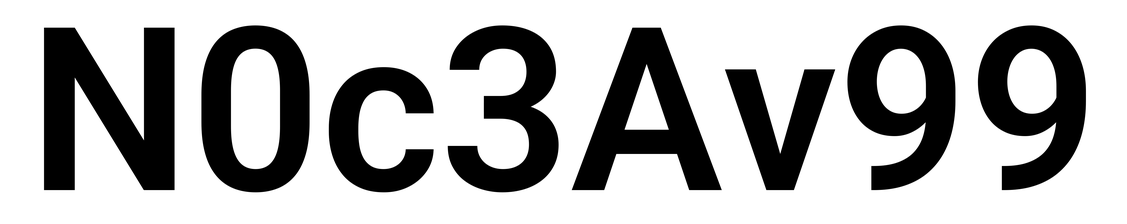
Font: Roboto_SemiBold